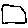
Label: square